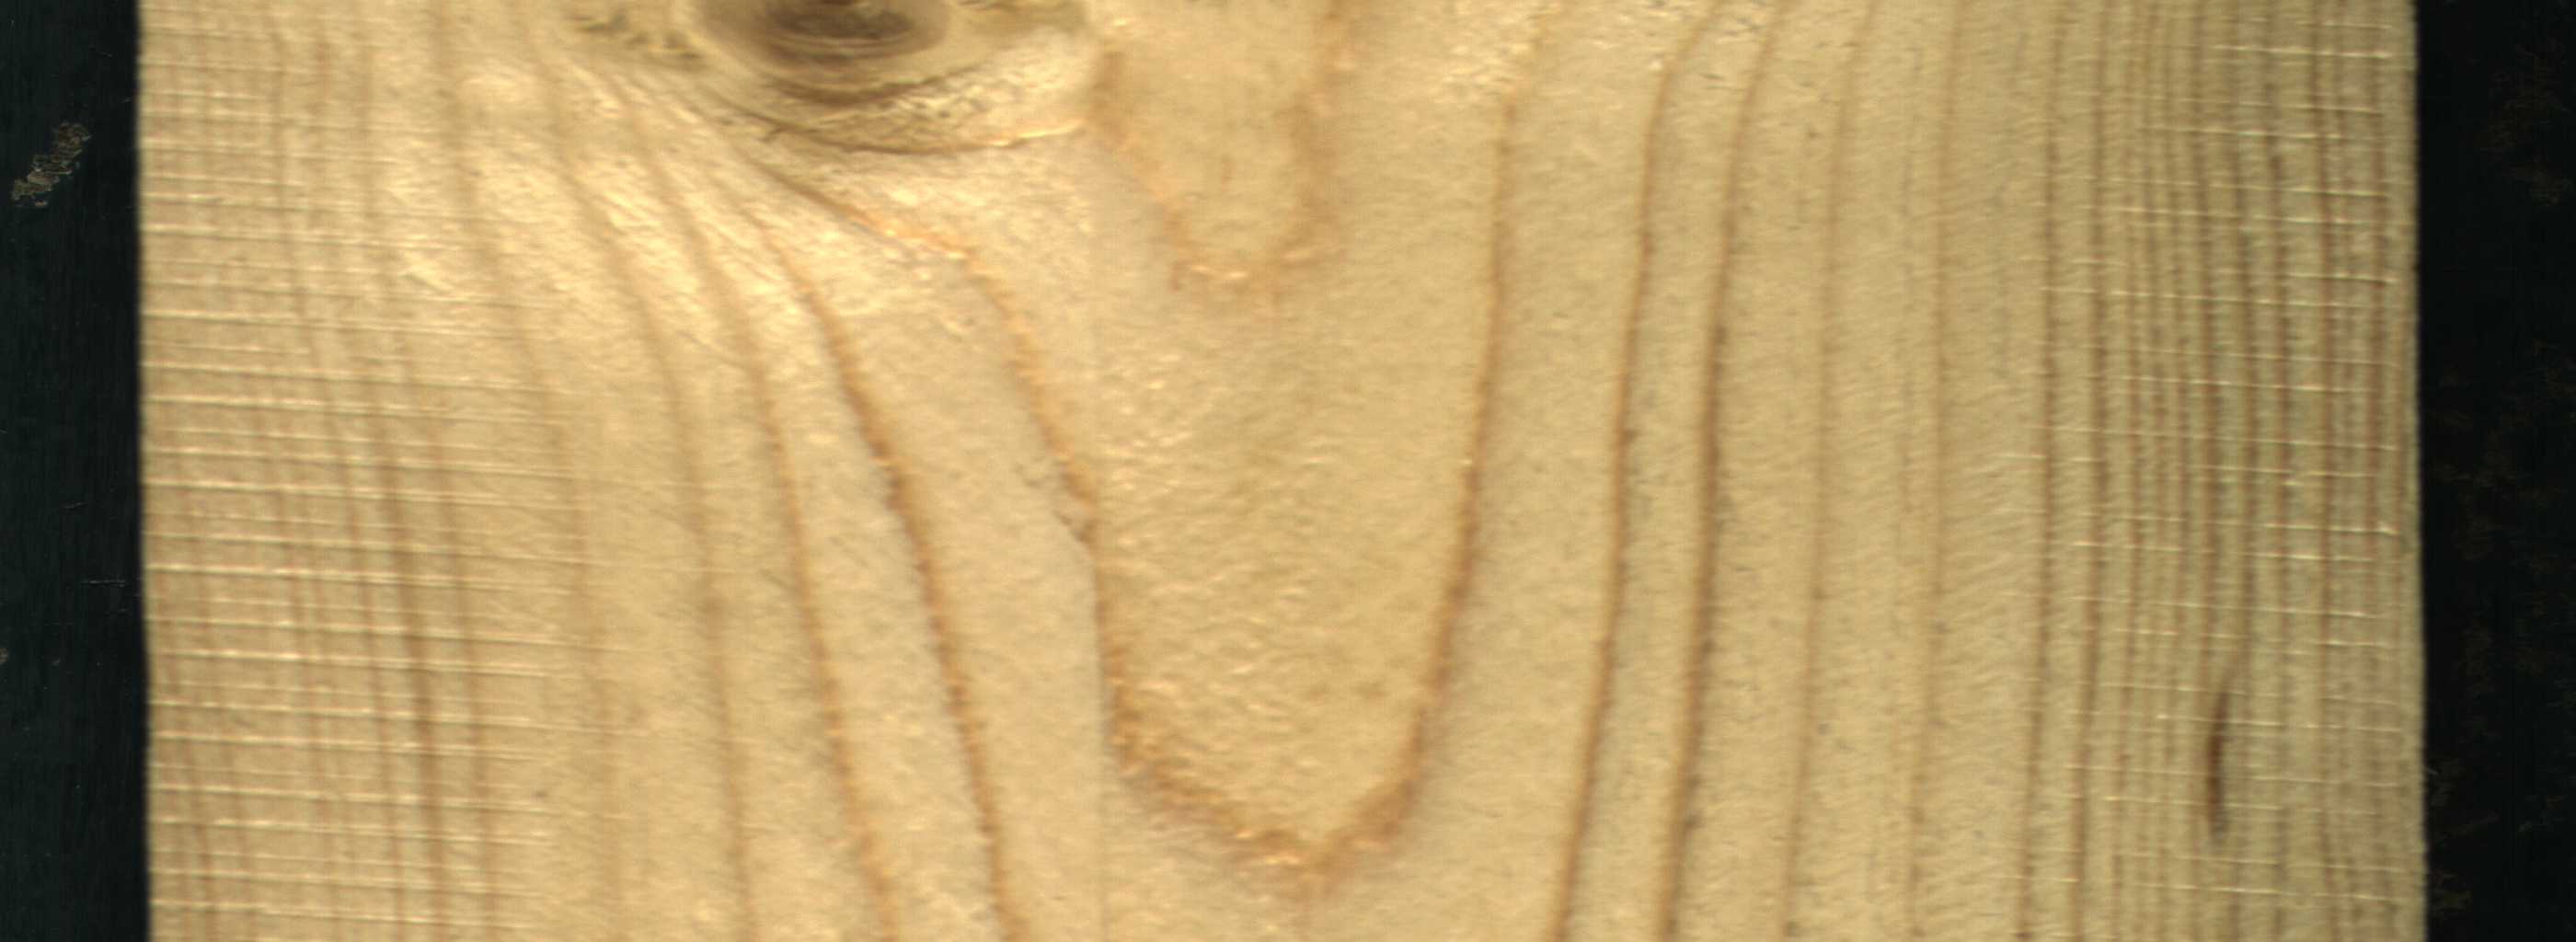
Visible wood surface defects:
resin
Live_Knot